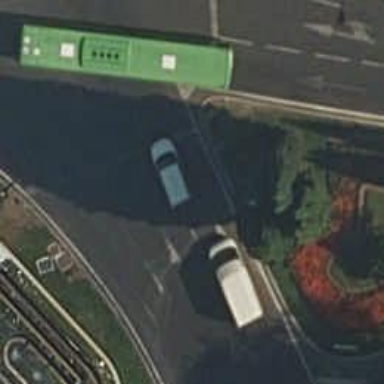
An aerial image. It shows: Road with traffic signals.